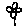
Label: flower